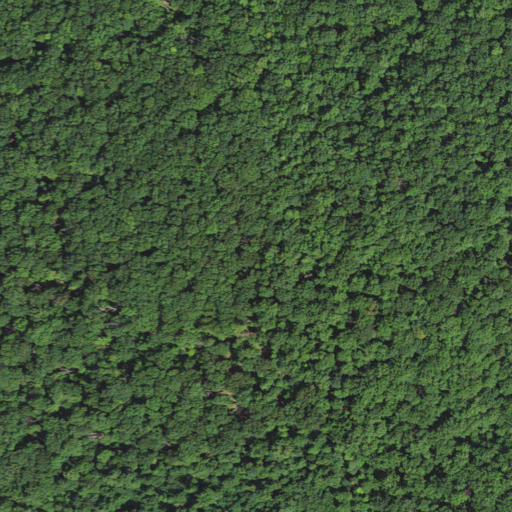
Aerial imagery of mountain in Virginia named Hills Mountain containing deciduous forest and mixed forest